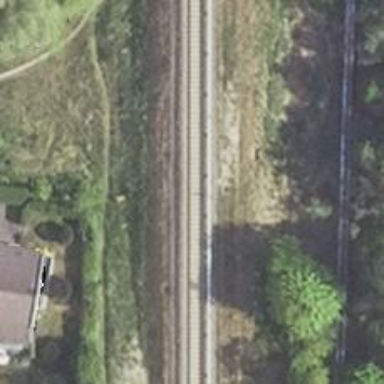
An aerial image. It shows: Solitary milestone along the railway.